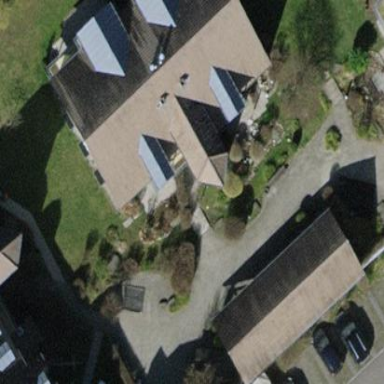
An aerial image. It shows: Garage.